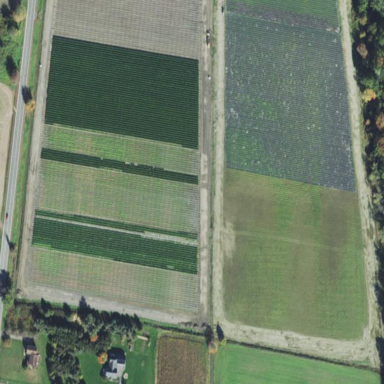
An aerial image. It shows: Farmland with agricultural activities.